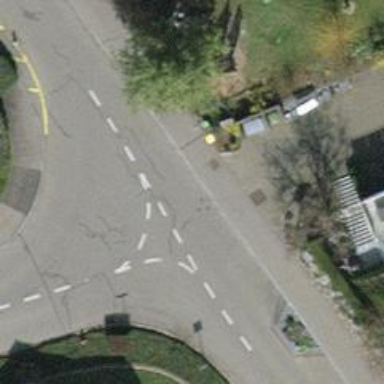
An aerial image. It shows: Post box is visible.